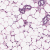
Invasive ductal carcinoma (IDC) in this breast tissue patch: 1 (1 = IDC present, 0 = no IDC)